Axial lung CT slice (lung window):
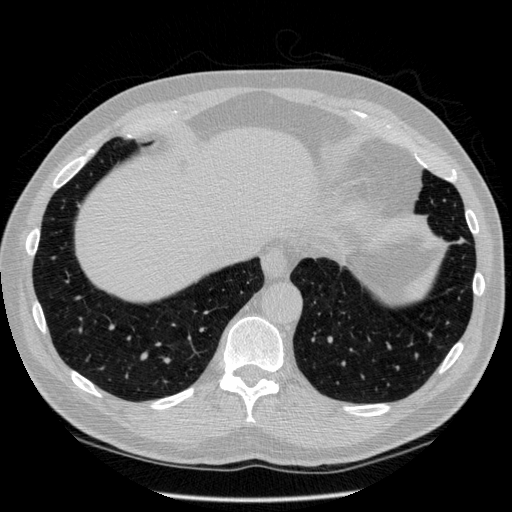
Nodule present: no